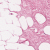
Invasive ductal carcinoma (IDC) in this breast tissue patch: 0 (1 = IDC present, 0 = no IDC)